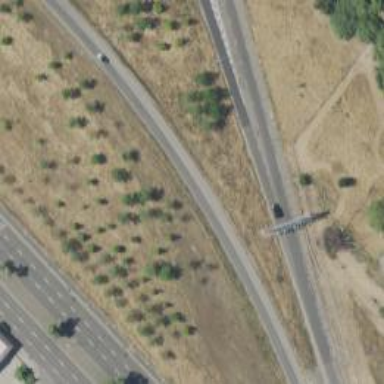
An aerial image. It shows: Motorway link.